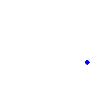
Particle: proton